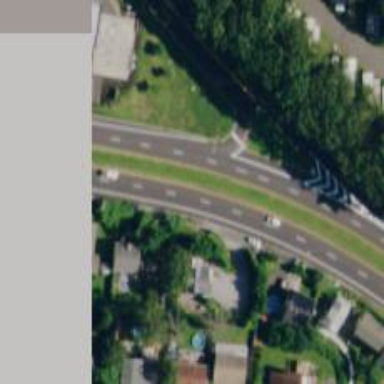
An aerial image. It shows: Trunk link highway.